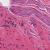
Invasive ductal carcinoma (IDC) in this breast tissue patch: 0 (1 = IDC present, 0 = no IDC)